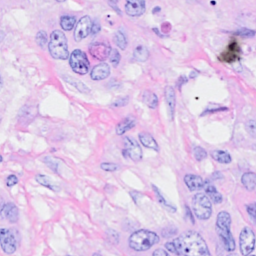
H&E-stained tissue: Breast